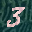
Label: 3